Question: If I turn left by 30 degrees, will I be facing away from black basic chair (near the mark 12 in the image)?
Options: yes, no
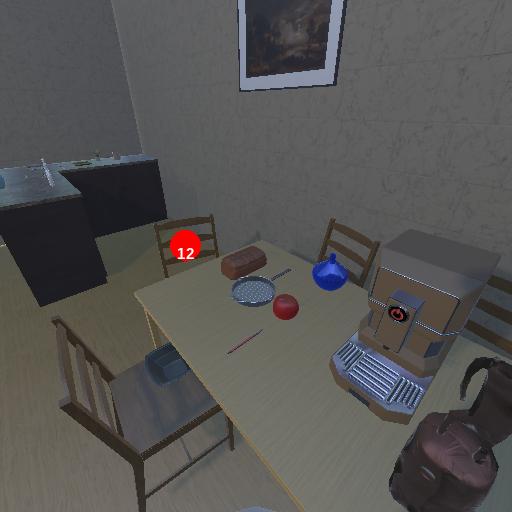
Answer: yes